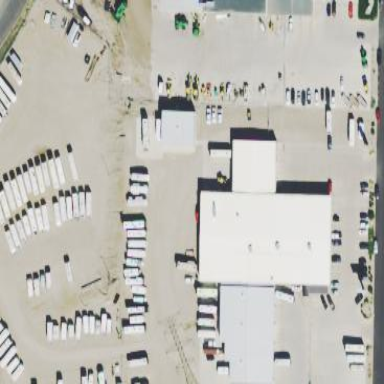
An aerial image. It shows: Caravan shop located in building.